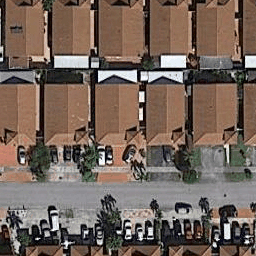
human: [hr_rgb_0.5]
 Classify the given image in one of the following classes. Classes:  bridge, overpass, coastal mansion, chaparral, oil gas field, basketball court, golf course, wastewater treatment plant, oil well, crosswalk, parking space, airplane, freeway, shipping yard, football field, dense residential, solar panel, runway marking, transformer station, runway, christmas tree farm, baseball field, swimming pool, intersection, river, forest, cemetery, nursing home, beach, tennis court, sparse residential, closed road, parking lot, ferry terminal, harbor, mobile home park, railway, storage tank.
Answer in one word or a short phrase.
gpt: dense residential